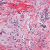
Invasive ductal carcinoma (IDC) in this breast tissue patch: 1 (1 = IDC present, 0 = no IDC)